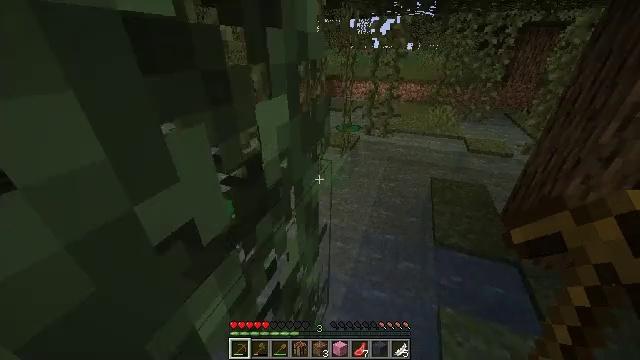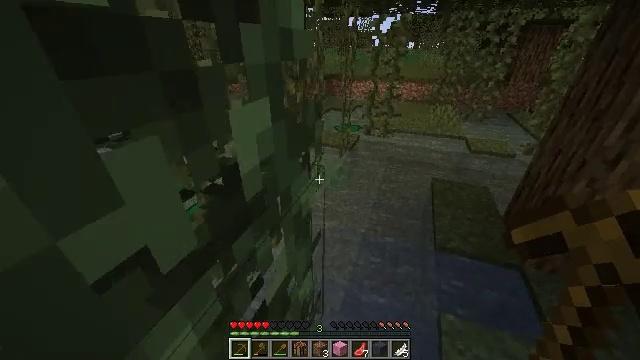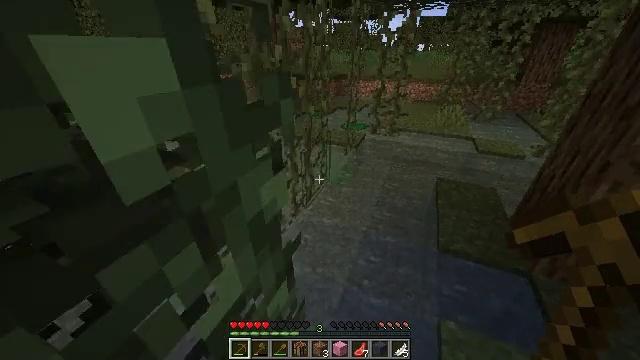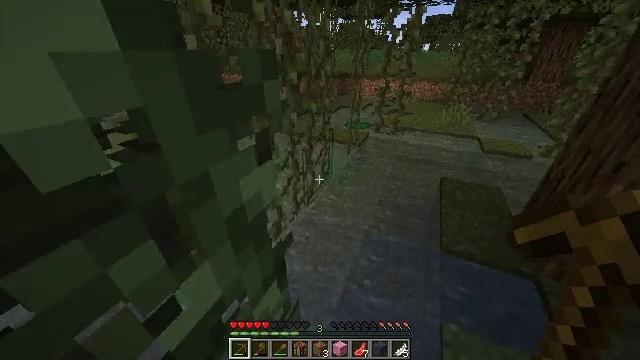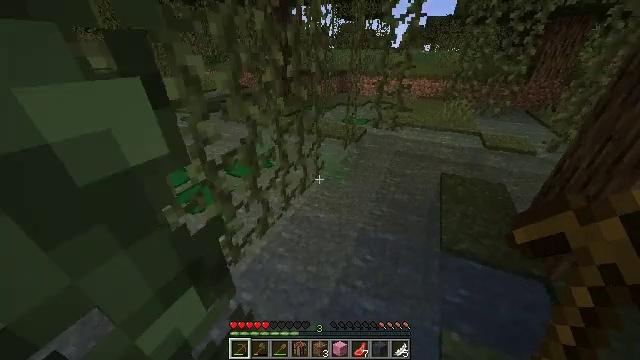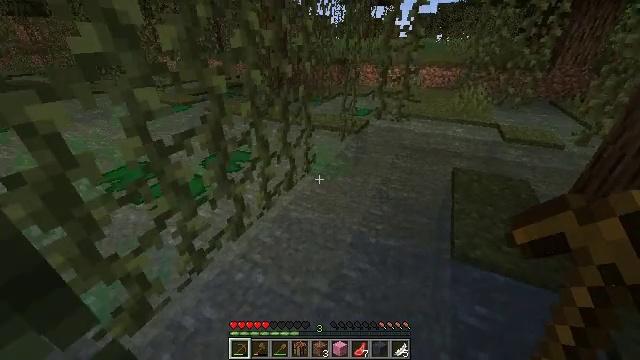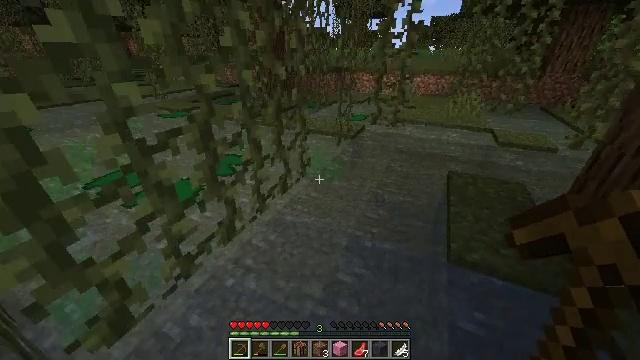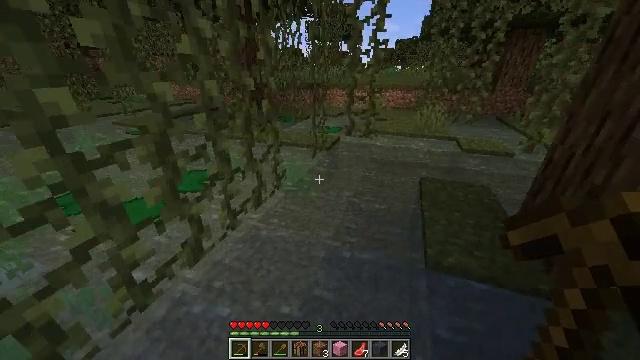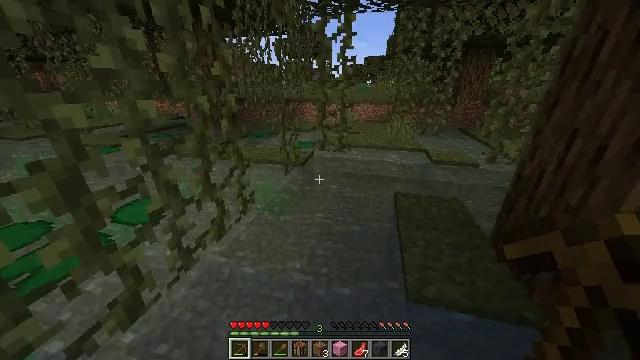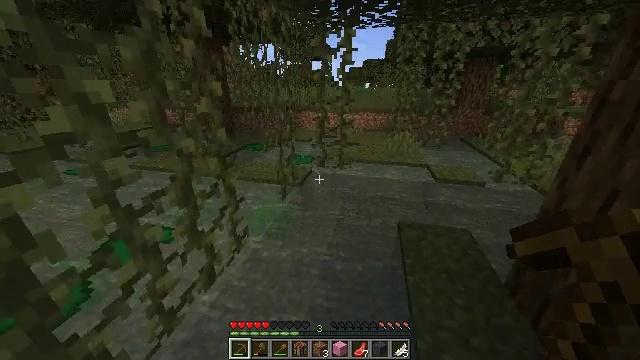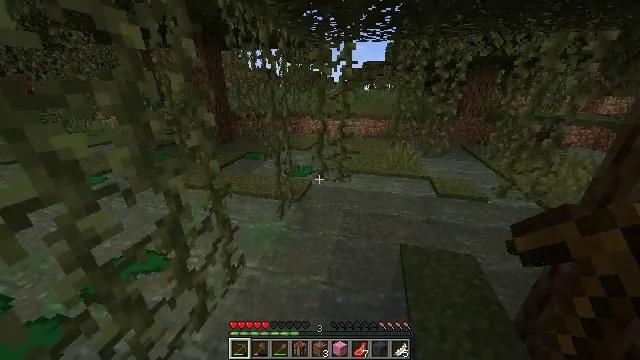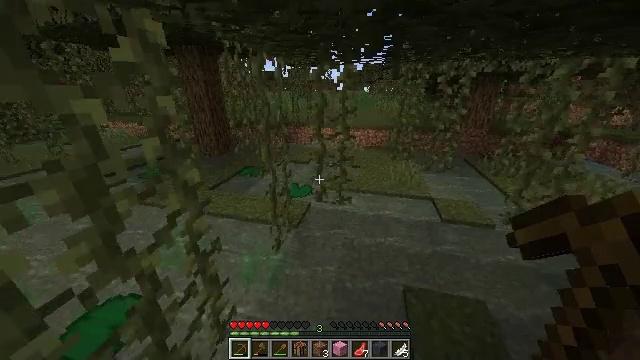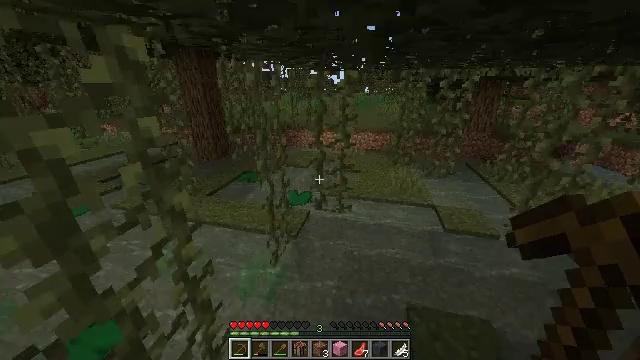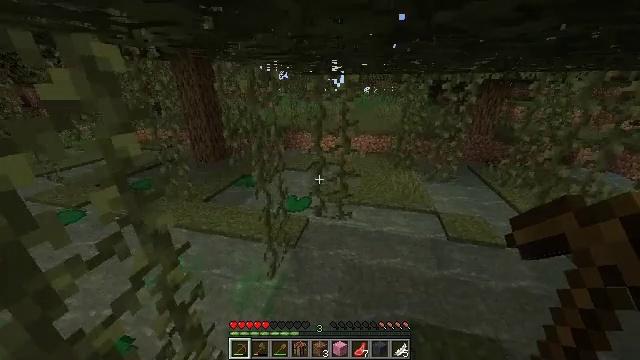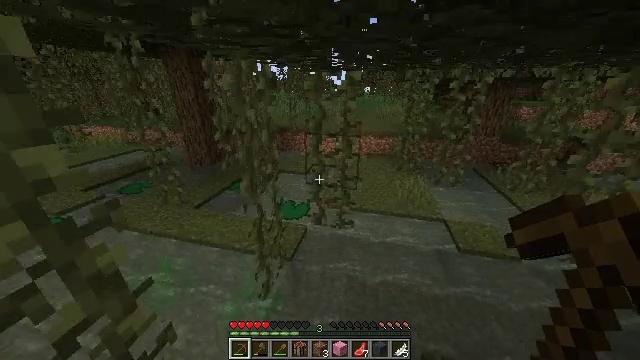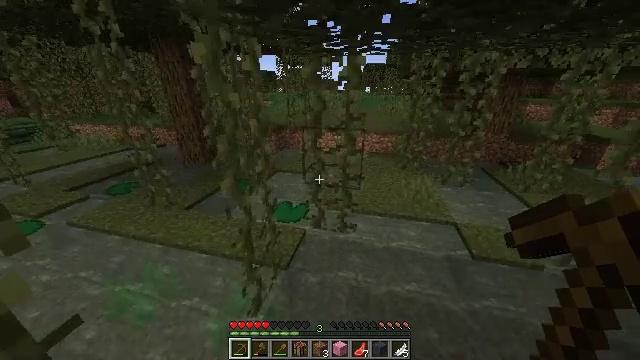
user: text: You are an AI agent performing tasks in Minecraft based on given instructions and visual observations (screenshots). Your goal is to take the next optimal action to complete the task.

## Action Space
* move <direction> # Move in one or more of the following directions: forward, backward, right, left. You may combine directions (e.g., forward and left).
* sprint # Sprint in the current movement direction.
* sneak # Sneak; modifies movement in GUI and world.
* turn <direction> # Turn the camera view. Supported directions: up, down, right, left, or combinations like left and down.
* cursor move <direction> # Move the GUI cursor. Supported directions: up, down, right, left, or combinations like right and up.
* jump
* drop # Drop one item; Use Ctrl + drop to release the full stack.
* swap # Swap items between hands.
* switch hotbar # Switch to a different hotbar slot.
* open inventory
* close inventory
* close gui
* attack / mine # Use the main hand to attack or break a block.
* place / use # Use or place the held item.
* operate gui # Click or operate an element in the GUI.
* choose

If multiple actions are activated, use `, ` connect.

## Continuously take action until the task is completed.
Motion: motion action
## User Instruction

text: In the crafting table, craft pink wool with wool and dye.
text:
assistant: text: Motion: move forward and move right, sprint
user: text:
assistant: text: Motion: move forward and move right, sprint, turn left
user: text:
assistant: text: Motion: move forward and move right, sprint, turn left
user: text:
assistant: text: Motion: move forward and move right, sprint
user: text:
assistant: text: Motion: move forward and move right, sprint
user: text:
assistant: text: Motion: move forward, sprint, turn up
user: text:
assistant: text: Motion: move forward, sprint, turn right and up
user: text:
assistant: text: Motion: move forward, sprint, turn right and up
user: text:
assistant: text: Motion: move forward, sprint, jump
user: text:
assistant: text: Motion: move forward, sprint, jump
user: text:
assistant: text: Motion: move forward, sprint, jump
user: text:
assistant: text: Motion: move forward, sprint, jump
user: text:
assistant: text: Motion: move forward, sprint, jump
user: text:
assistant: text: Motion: move forward, sprint, jump
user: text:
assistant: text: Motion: move forward, sprint, jump
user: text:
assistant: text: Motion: move forward, sprint, jump
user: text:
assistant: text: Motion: move forward, sprint, turn left, jump
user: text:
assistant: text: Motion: move forward and move left, sprint, turn left, jump
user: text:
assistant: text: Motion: move forward and move left, sprint, turn left, jump
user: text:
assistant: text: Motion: move forward and move left, sprint, turn left and up, jump
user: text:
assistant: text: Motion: move forward, sprint, turn left and up, jump
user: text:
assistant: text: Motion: move forward, sprint, turn left and up, jump
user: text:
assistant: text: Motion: move forward, sprint, turn up, jump
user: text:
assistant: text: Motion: move forward, sprint, jump
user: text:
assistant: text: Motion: move forward, sprint, jump
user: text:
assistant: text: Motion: move forward, sprint, jump
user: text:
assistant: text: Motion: move forward, sprint, jump
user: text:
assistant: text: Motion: move forward, sprint, jump
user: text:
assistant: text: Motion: move forward, sprint, jump
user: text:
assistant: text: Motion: move forward, sprint, jump